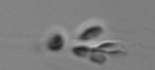
Label: Dinobryon